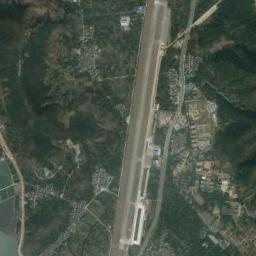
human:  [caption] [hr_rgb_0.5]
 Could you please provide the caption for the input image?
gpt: An airport with two parallel runways on the lawn and some villages beside .

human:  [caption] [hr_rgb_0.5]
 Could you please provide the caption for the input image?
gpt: There are two crossing runways here .

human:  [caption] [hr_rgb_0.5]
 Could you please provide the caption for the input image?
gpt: There is an airport in the middle of many trees next to some buildings .

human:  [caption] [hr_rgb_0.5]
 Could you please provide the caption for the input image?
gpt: A complex airport with many runways and buildings is surrounded by a residential area and green farmland .

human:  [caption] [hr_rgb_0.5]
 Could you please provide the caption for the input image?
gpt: There are straight roads in the airport .